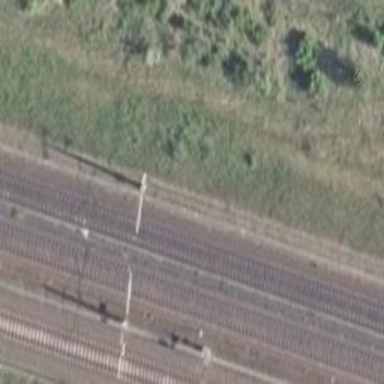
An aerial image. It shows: Railway milestone with catenary mast.